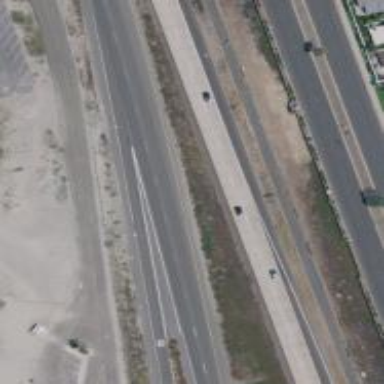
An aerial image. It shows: Asphalt road classified as primary highway with expressway characteristics.